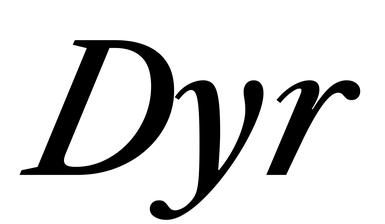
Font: LibreCaslonText-Italic_Medium_Italic